Brain MRI, modality: ceT1
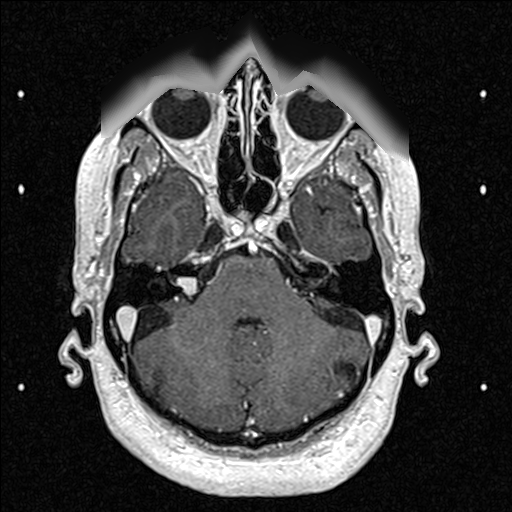